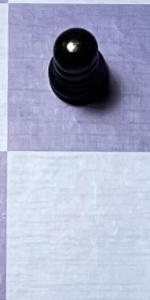
Label: Empty